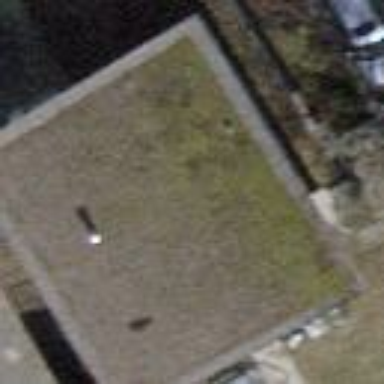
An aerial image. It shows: Detached building with skillion roof shape.